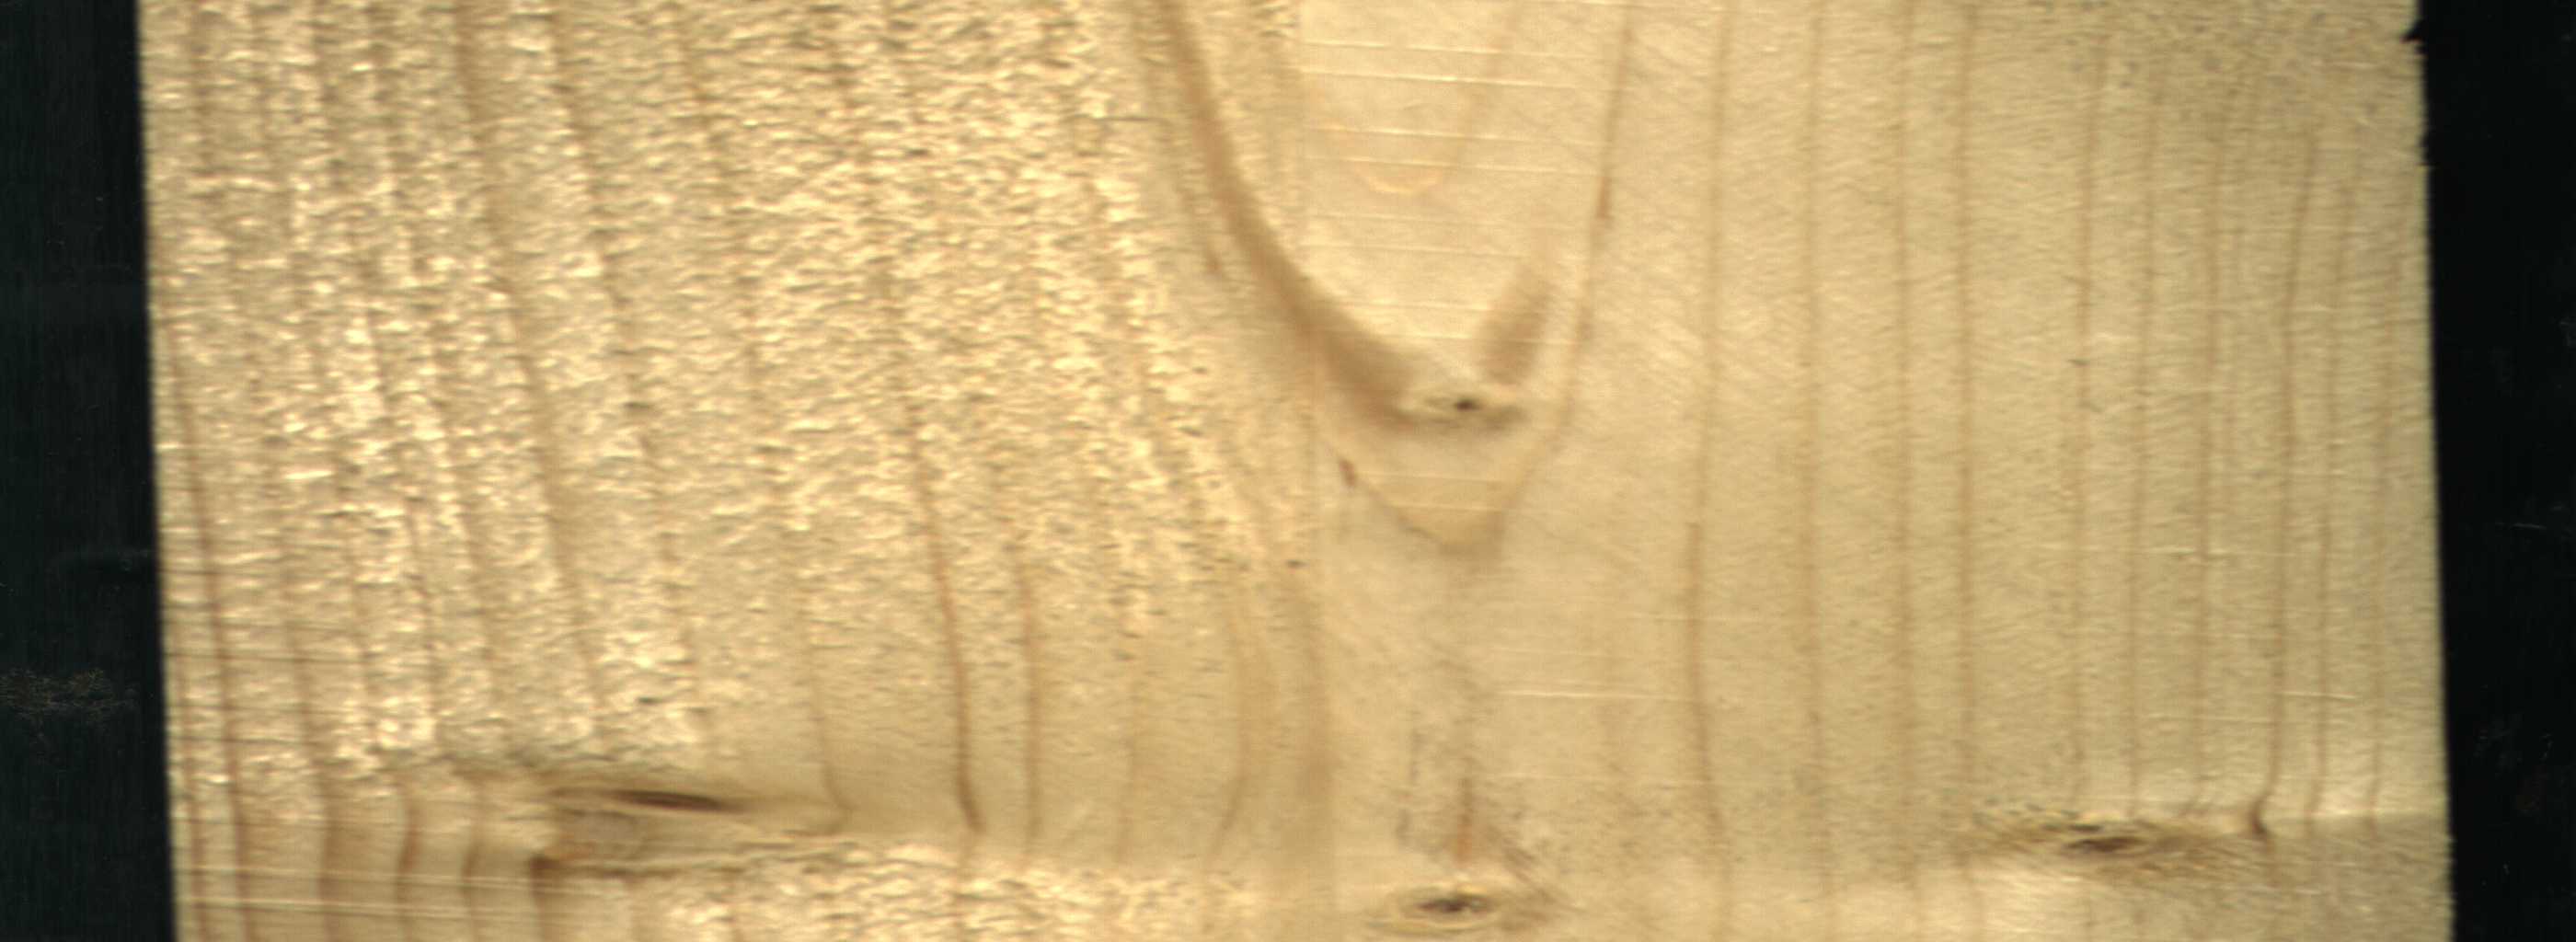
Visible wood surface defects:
Live_Knot
Live_Knot
Live_Knot
Live_Knot